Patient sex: M
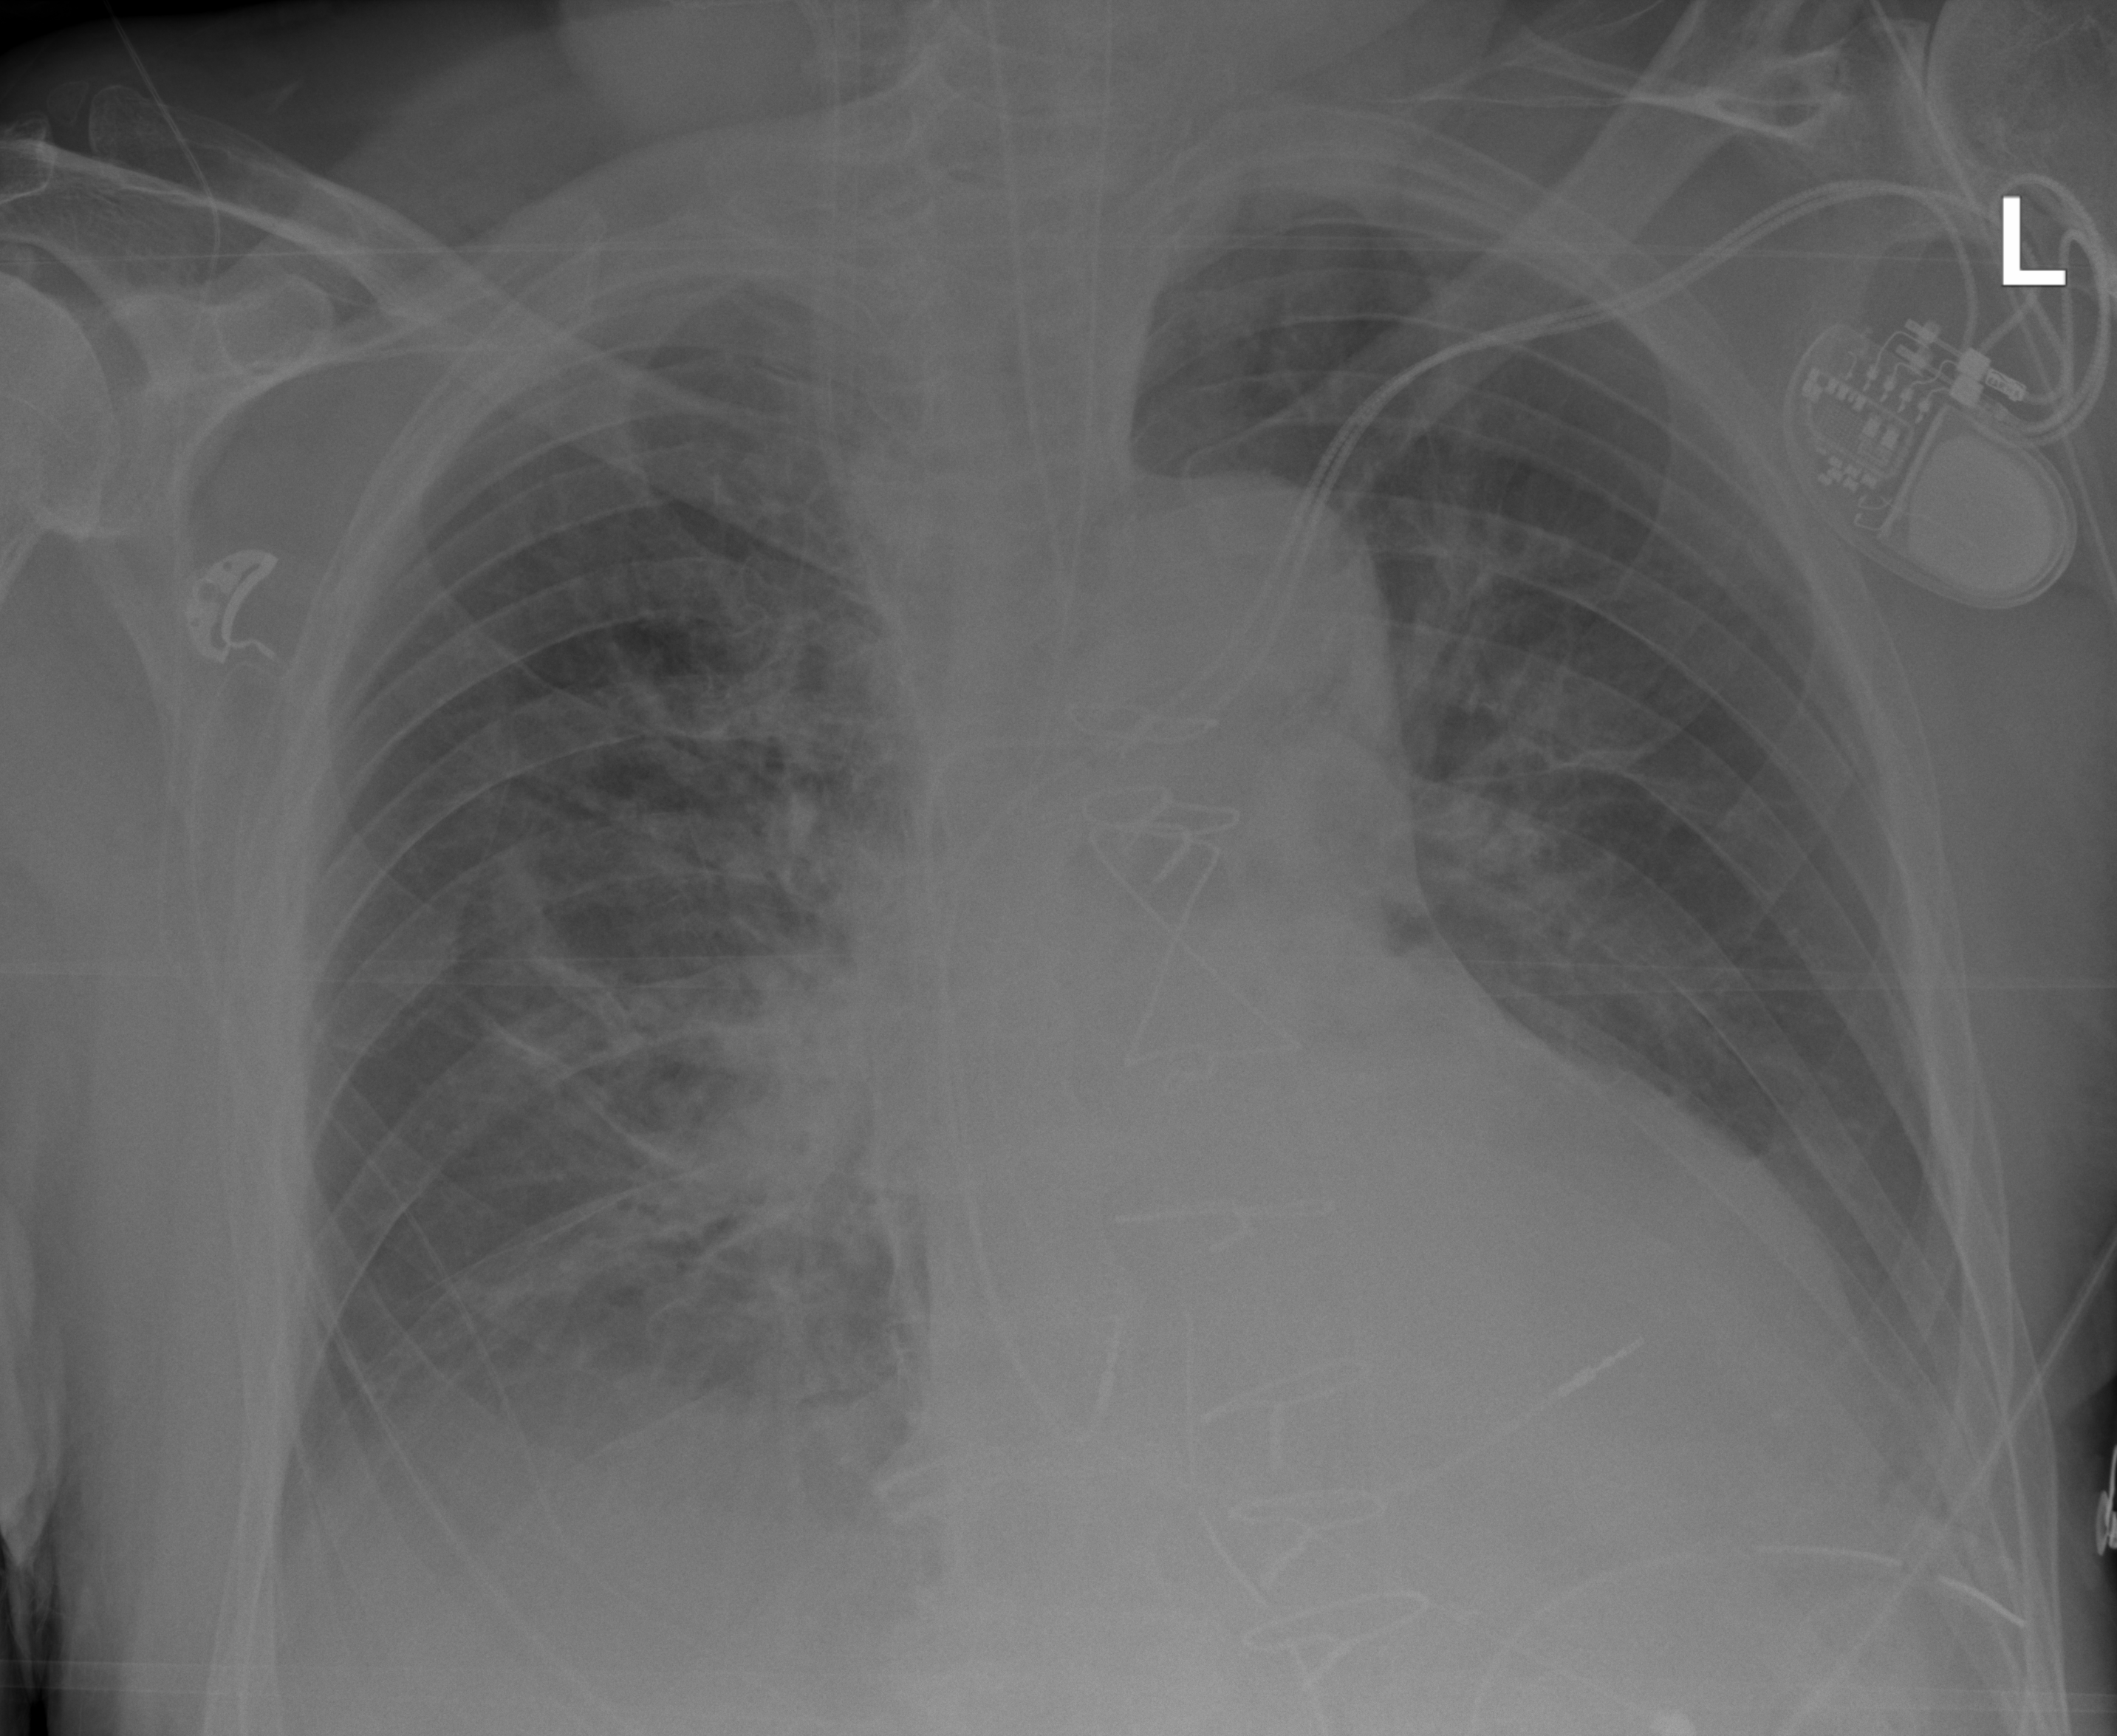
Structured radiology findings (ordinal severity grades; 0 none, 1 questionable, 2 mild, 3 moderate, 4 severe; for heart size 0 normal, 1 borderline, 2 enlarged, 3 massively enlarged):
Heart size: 2
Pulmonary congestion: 2
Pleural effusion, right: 2
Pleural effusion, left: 2
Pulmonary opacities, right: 2
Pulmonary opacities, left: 2
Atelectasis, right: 3
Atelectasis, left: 2